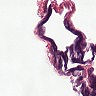
Metastatic tissue present: no